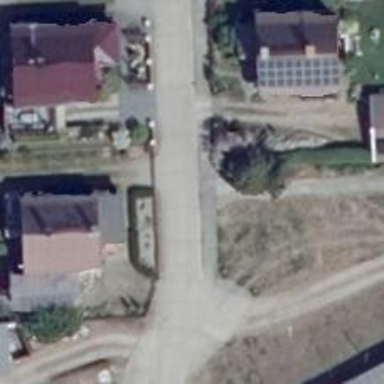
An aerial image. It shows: Paved road in living street.